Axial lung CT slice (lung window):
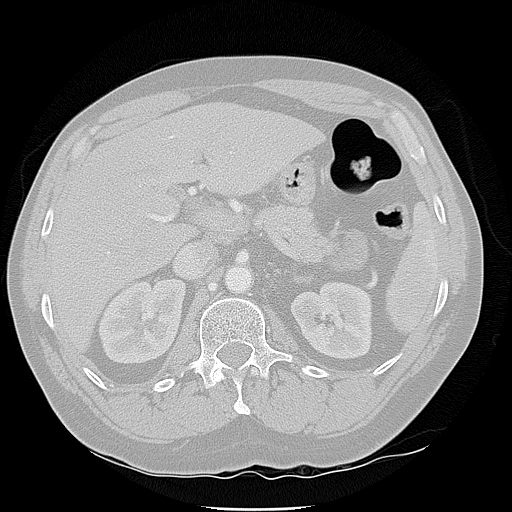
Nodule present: no